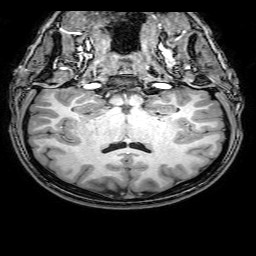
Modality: T1w
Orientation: sagittal
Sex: female
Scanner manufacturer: philips
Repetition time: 0.008075 s
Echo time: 0.00369 s